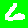
Digit: 6